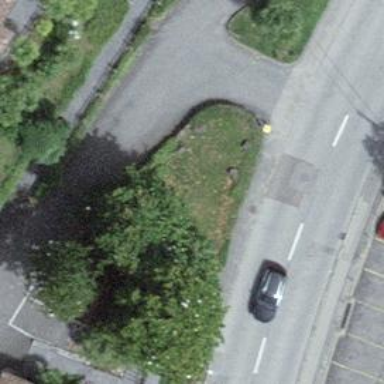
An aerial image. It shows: Post box.